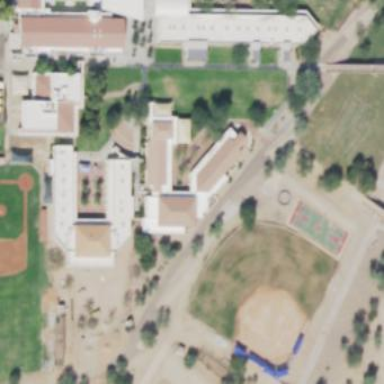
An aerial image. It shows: School building.